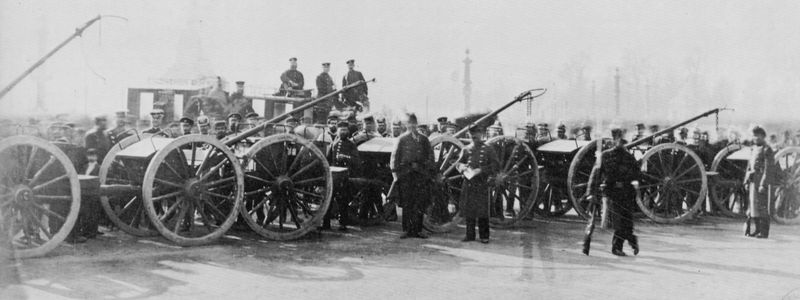
Titel: Die Preußen auf dem Place de la Concorde in Paris
Künstler: Französischer Photograph
Standort: Frankreich
Institution: Sammlung M. Gérard Lévy
Schlagwörter: dunkel, mann, wasser, weiß, menschen, stadt, frankreich, grau, hell, hut, hüte, männer, schwarz, bart, bärte, mützen, blicke, stehen, spiegelung, mantel, karren, räder, deutschland, kisten, russland, winter, kutsche, kutschen, platz, speichen, wagen, gewalt, krieg, soldaten, knöpfe, foto, fotografie, regen, kanone, panzer, türme, schwarzweiss, militär, uniform, uniformen, waffen, soldat, waffe, mäntel, armee, heer, photo, helme, kreuze, gewehr, kavalerie, regiment, general, artillerie, geschütz, geschütze, kanonen, parade, gewehre, fuhrwerk, standarten, weltkrieg, aufmarsch, bewachen, deichseln, katapult, zivilist, 1. weltkrieg, 20 jh., rä#der, spiegerlung, pferdefuhrwerke, panzerwagen, soldateh